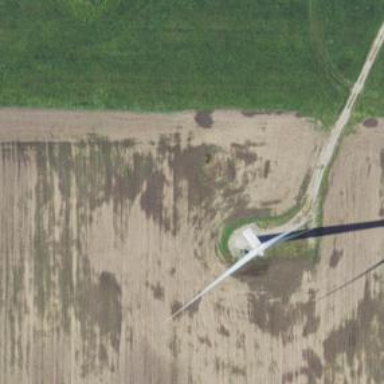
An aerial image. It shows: Wind generator with horizontal axis. The generator is wind turbine.